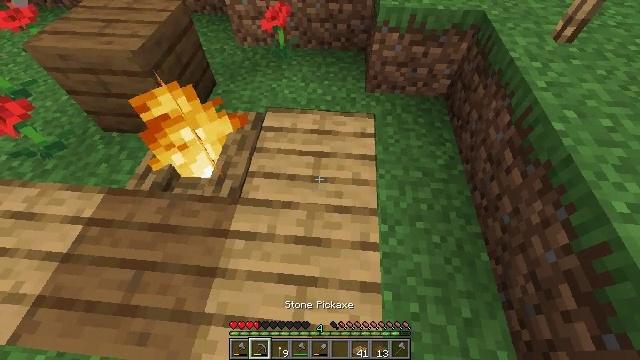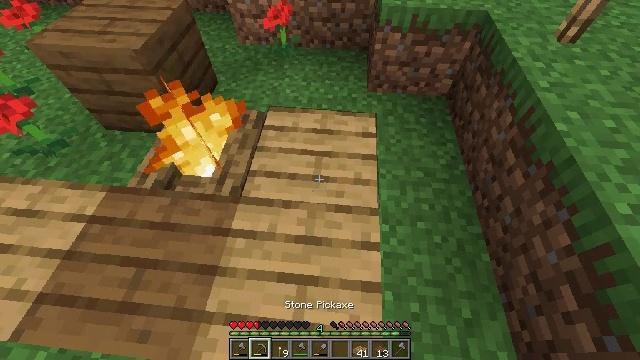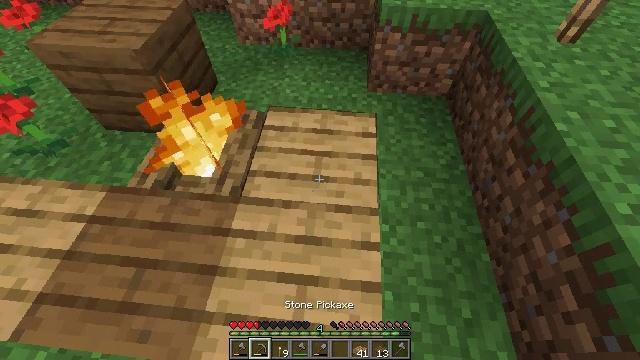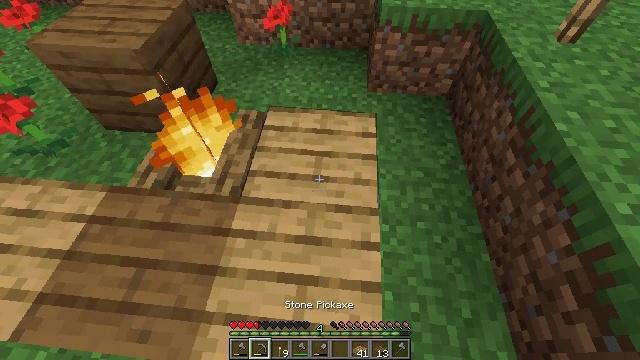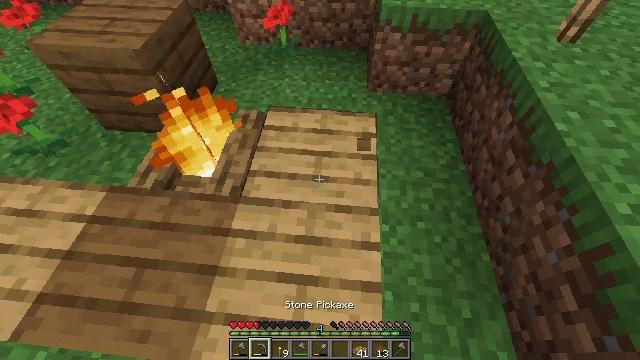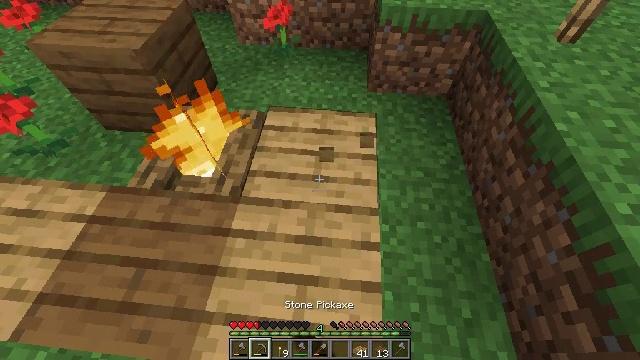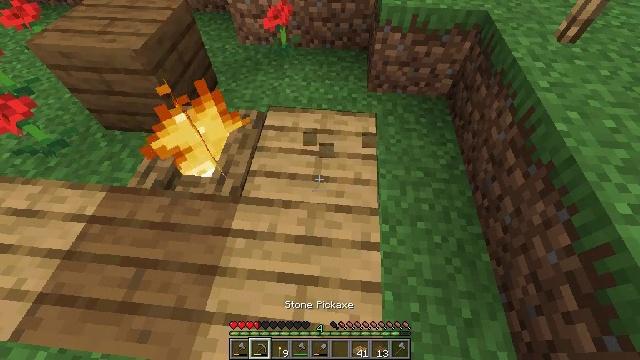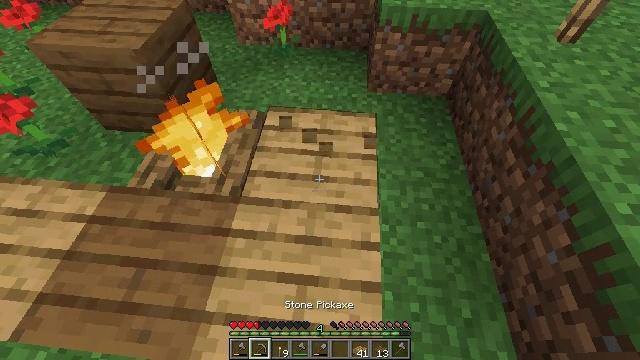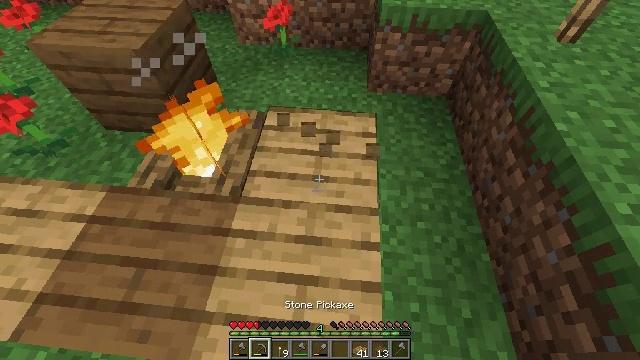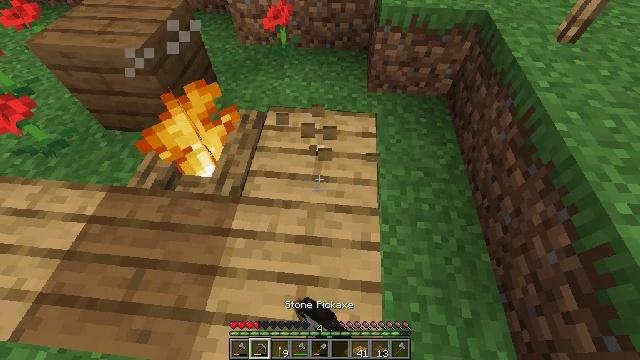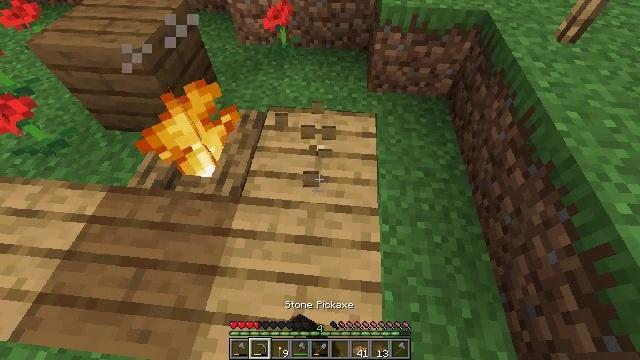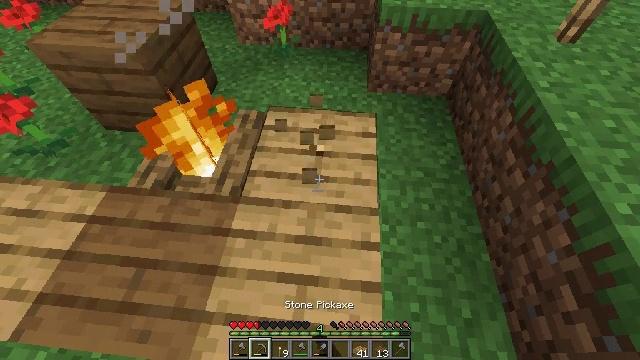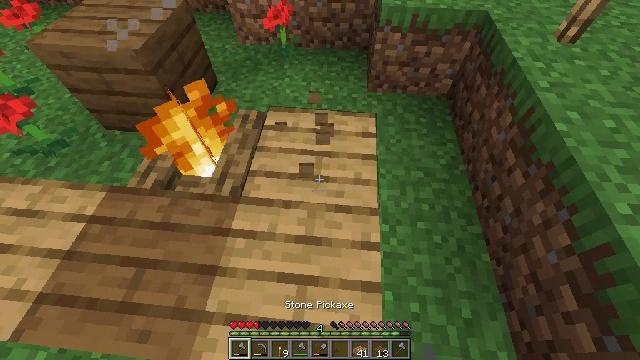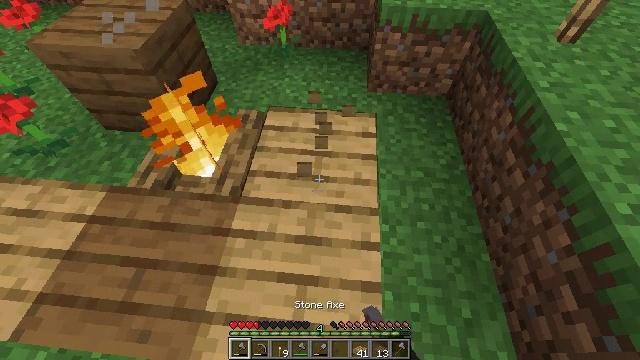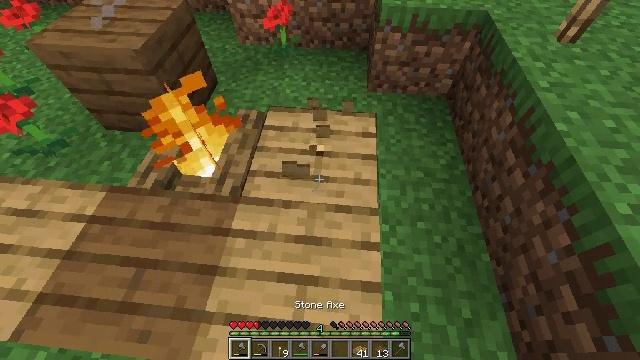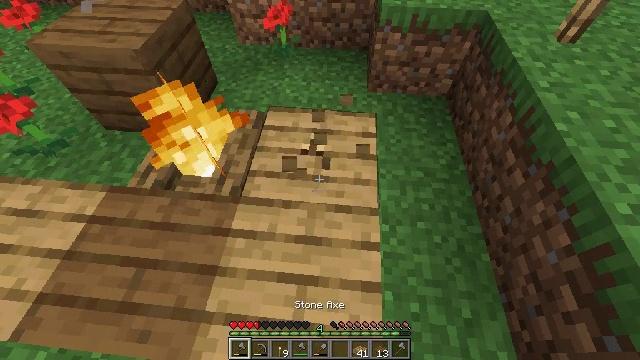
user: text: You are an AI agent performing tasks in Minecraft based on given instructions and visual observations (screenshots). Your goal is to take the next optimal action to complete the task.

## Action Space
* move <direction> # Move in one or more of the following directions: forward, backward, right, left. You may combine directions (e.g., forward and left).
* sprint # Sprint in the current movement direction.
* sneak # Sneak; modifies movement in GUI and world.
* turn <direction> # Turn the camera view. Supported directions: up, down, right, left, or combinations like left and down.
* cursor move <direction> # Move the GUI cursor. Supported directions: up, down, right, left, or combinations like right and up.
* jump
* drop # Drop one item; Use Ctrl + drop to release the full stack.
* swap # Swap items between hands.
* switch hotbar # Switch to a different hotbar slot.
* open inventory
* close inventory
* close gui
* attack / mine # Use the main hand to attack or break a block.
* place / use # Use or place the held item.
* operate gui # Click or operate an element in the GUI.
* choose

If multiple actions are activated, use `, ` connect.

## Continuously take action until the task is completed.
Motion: motion action
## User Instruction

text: Reclaim the oak slab from a structure.
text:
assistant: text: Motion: switch to hotbar 2
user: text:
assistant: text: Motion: no_op
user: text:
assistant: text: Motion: no_op
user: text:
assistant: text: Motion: attack / mine
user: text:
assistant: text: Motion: attack / mine
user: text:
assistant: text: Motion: attack / mine
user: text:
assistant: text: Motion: attack / mine
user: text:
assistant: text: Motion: attack / mine
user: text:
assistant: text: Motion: attack / mine
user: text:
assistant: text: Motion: attack / mine
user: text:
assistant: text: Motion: attack / mine
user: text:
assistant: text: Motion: attack / mine, switch to hotbar 1
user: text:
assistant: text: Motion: attack / mine, switch to hotbar 1
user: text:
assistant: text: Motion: attack / mine, switch to hotbar 1
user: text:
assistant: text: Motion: attack / mine, switch to hotbar 1
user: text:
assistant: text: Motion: attack / mine
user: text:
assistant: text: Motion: attack / mine
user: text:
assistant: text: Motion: attack / mine
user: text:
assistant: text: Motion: attack / mine
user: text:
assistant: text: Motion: attack / mine
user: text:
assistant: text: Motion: attack / mine
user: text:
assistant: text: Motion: attack / mine
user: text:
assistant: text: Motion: attack / mine
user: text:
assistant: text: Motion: attack / mine
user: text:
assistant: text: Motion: attack / mine
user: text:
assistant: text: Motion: attack / mine
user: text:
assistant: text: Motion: attack / mine
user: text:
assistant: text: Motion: attack / mine
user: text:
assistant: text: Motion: attack / mine
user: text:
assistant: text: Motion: attack / mine